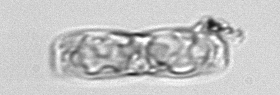
Label: pennate_morphotype1